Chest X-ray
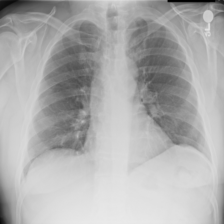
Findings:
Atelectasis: negative
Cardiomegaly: negative
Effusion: negative
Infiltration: negative
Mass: negative
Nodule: negative
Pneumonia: negative
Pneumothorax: negative
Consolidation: negative
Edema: negative
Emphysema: negative
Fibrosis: negative
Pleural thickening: negative
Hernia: negative